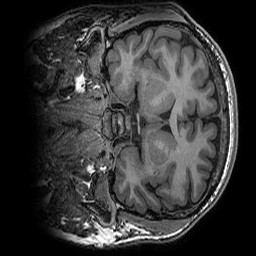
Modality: T1w
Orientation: coronal
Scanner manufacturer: ge
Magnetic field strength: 3 T
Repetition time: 0.008156 s
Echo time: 0.00318 s